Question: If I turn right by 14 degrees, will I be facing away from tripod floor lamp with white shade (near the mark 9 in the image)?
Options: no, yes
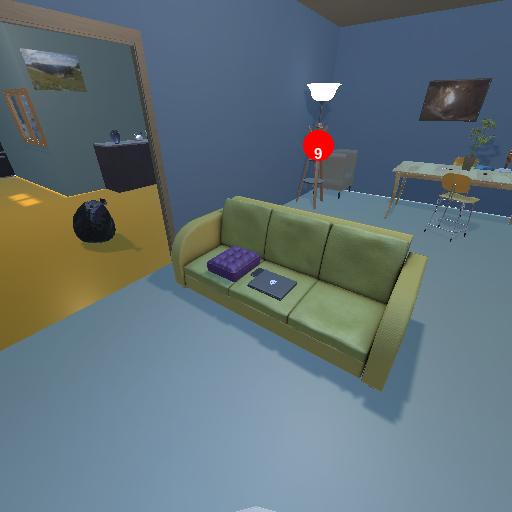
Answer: no